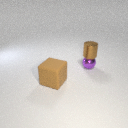
small purple metal sphere below small brown metal cylinder